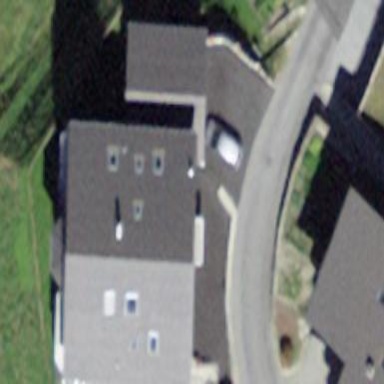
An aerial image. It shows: Building.